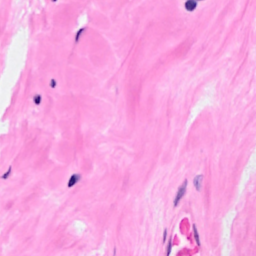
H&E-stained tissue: Breast